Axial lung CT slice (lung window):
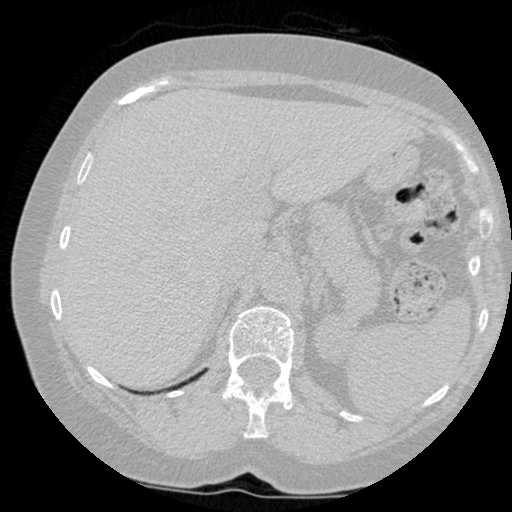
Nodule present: no